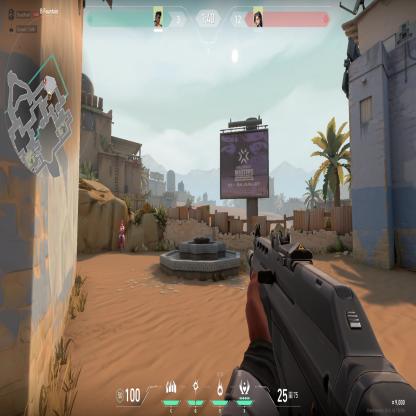
Label: enemy